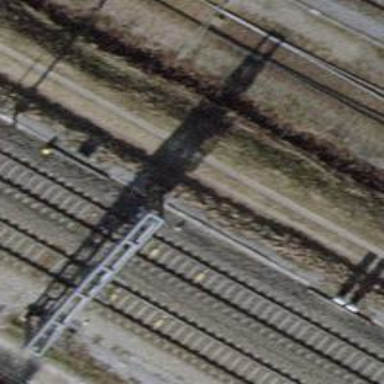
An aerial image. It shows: Railway signal.